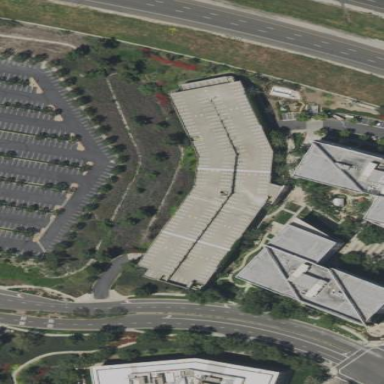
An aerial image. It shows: Multi-storey parking building.